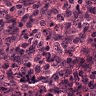
Metastatic tissue present: no